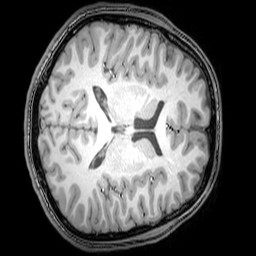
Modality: T1w
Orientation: axial
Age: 25
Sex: male
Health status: healthy
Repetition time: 0.081 s
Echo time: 0.037 s